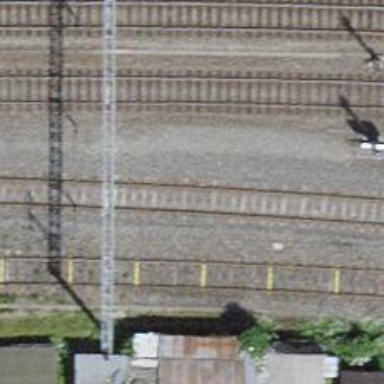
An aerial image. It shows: Single-track railway siding with electrified contact lines.